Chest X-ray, PA view. Patient: 53 years old, sex F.
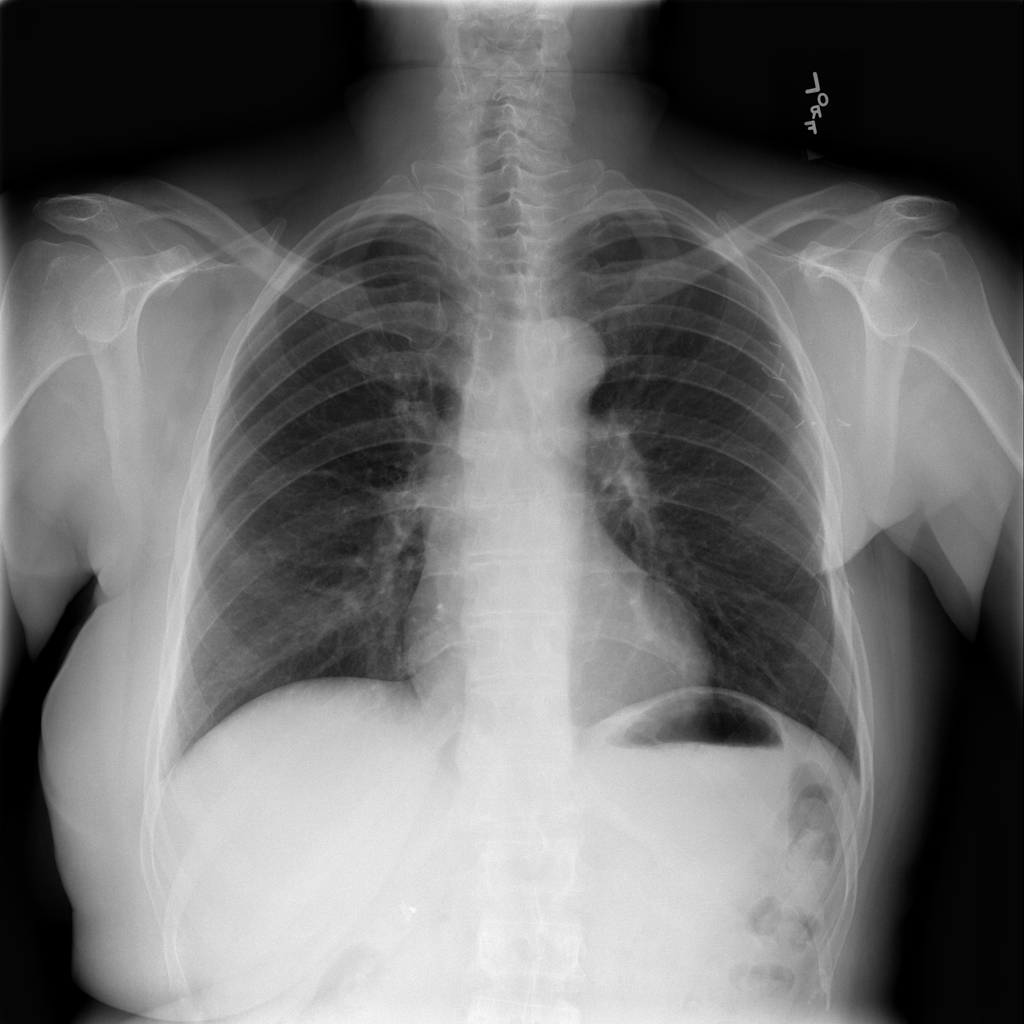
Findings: No Finding